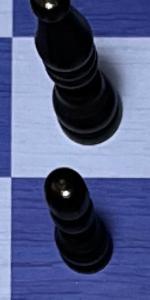
Label: Pawn_Black